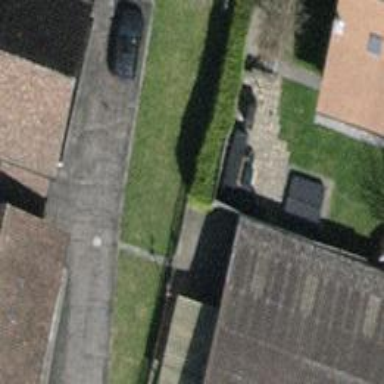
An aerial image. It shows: Hedge acting as barrier.